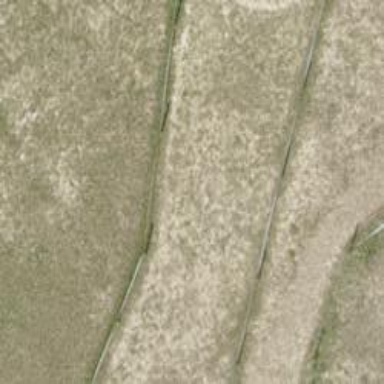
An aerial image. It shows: Fence.